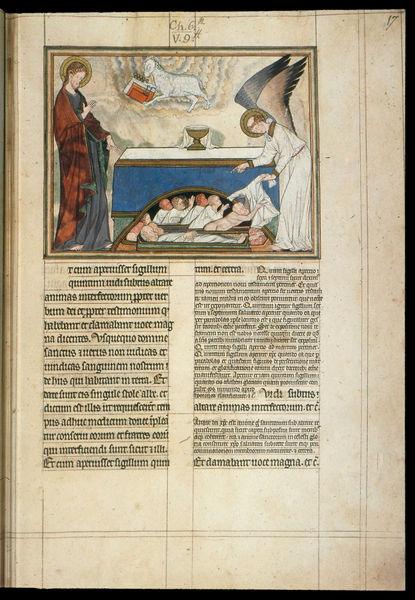
Titel: Douce Apokalypse (Apokalypse in französischer und lateinischer Prosa mit französischen und lateinischen Glossen)
Institution: Oxford, Bodleian Library
Schlagwörter: blau, flügel, wolken, grün, tisch, weiss, rot, hemd, bibel, leiche, gewand, gold, kelch, engel, schrift, zwei, linien, spalten, lamm, schaf, buch, illustration, text, altar, buchseite, heiligenschein, sarg, christus, grab, jesus, mittelalter, heiliger, zeilen, pokal, maria, auferstehung, lazarus, lamm gottes, manuskript, illumination, flügl